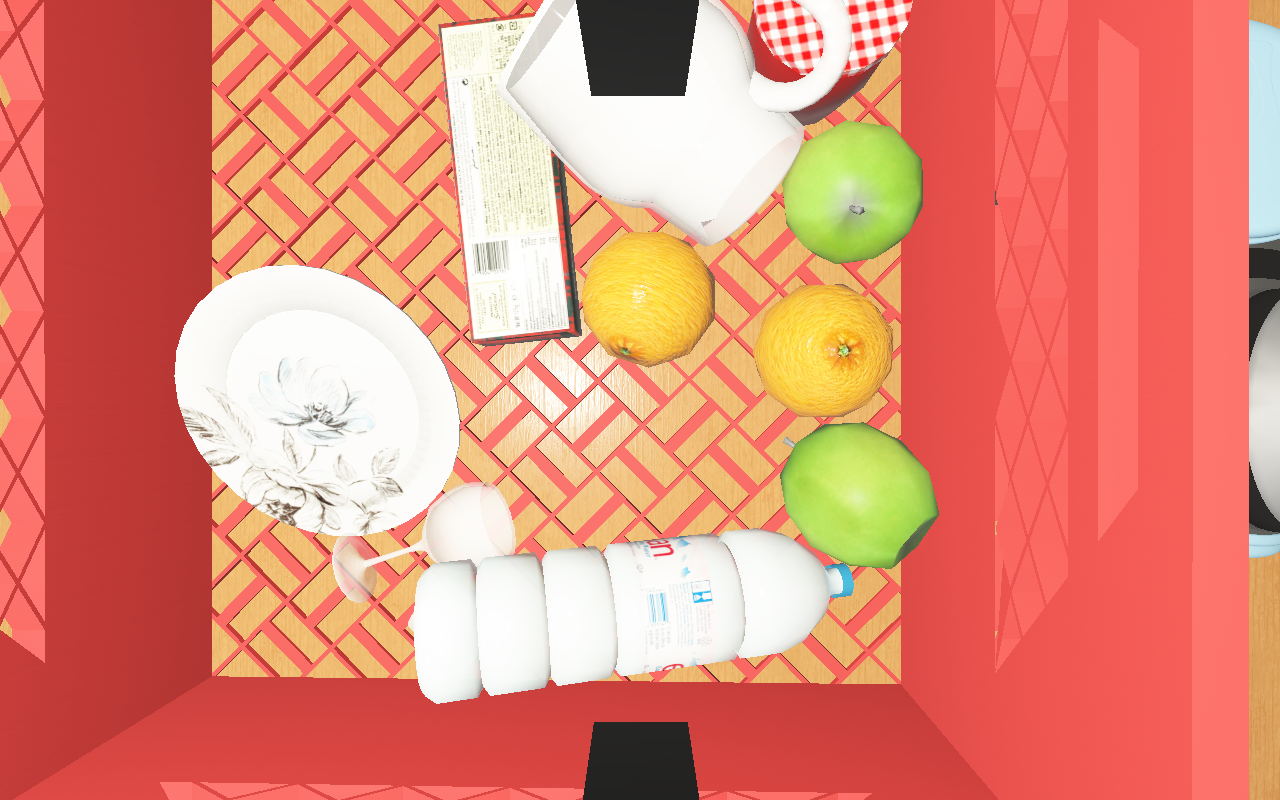
Objects in the scene:
water bottle
apple
apple
orange
orange
plate
glass
biscuit box